七年级 · 度量几何学
如图, $A B / / C D, O E$ 平分 $\angle B O C, O F \perp O E, O P \perp C D, \angle A B O=40^{\circ}$, 则下列结论: (1) $\angle B O E=70^{\circ}$, (2) $O F$ 平分 $\angle B O D$, (3) $\angle P O E=\angle B O F$, (4) $\angle P O B=2 \angle D O F$.

其中正确的个数为( )

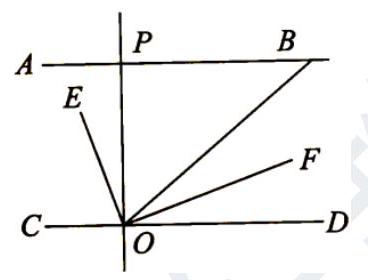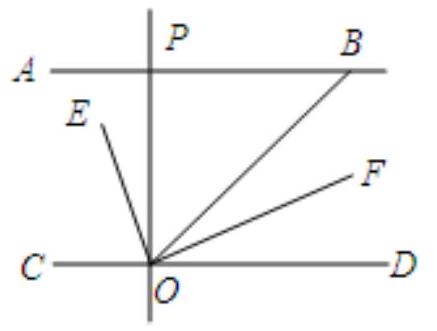
A. 4
B. 3
C. 2
D. 1

答案: B
解析: 【答案】 $B$

【解析】

【分析】

本题考查了平行线的性质, 角平分线性质, 垂线的性质等内容, 掌握平行线、角平分线及垂线的性质是解题关键, 由 $A B / / C D$, 则 $\angle A B O=\angle B O D=40^{\circ}$, 利用平角等于 $180^{\circ}$ 得到 $\angle B O C=140^{\circ}$, 再根据角平分线定义得到 $\angle B O E=70^{\circ}$; 利用 $O F \perp O E$, 可计算出 $\angle B O F=20^{\circ}$, 则 $\angle B O F=\frac{1}{2} \angle B O D$, 即 $O F$ 平分 $\angle B O D$; 利用 $O P \perp C D$, 可计算出 $\angle P O E=$ $20^{\circ}$, 则 $\angle P O E=\angle B O F ;$ 根据 $\angle P O B=70^{\circ}-\angle P O E=50^{\circ}, \angle D O F=20^{\circ}$, 可知(4)不正确.

【解答】

解: $\because A B / / C D$,

$\therefore \angle A B O=\angle B O D=40^{\circ}$,
$\therefore \angle B O C=180^{\circ}-40^{\circ}=140^{\circ}$,

$\because O E$ 平分 $\angle B O C$,

$\therefore \angle B O E=\frac{1}{2} \times 140^{\circ}=70^{\circ}$, 所以(1)正确;

$\because O F \perp O E$,

$\therefore \angle E O F=90^{\circ}$,

$\therefore \angle B O F=90^{\circ}-70^{\circ}=20^{\circ}$,

$\therefore \angle B O F=\frac{1}{2} \angle B O D$, 所以(2)正确;

$\because O P \perp C D$,

$\therefore \angle C O P=90^{\circ}$,

$\therefore \angle P O E=90^{\circ}-\angle E O C=20^{\circ}$,

$\therefore \angle P O E=\angle B O F$, 所以(3)正确;

$\therefore \angle P O B=70^{\circ}-\angle P O E=50^{\circ}$,

而 $\angle D O F=20^{\circ}$, 所以(4)错误.

综上所述，正确的结论为(1)(2).

故选: B.